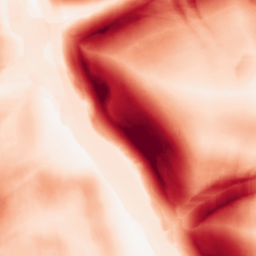
Category: morphological
Decomposition family: morphological_square
Decomposition parameters: operation: gradient
size: 20
Upsampling method: edge_directed
Upsampling parameters: scale: 4
Upsampling scale: 4